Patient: sex F, age 69
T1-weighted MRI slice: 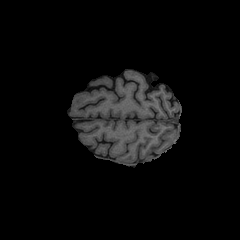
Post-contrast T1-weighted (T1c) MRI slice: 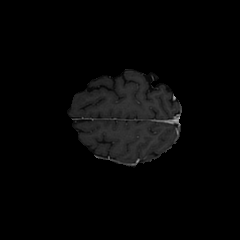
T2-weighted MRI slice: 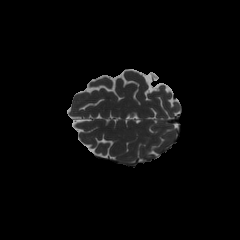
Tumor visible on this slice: no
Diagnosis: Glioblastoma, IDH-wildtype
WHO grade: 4